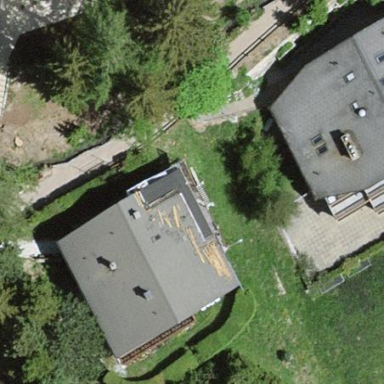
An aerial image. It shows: Detached building.